Question: I rotated a view using CGAffineTransformMakeRotation. ( <URL>
As you can see below, the images have white region in left and right.
I want the image take up the whole space with black background.(at least in one dimension, width or height )

Below is the full code
'''
- (void) viewDidLoad
{
[super viewDidLoad];
self.view.autoresizingMask = UIViewAutoresizingFlexibleHeight | UIViewAutoresizingFlexibleWidth;
self.view.backgroundColor = [UIColor blackColor];
self.imageView.backgroundColor = [UIColor blackColor];
self.imageView.opaque = NO;
self.imageView.contentMode = UIViewContentModeScaleAspectFit;
self.imageView.autoresizingMask = UIViewAutoresizingFlexibleHeight | UIViewAutoresizingFlexibleWidth |
UIViewAutoresizingFlexibleLeftMargin | UIViewAutoresizingFlexibleRightMargin | UIViewAutoresizingFlexibleTopMargin | UIViewAutoresizingFlexibleBottomMargin;
[self.imageView setImageWithURL:[NSURL URLWithString:self.jsonAlbumImage.url_image
relativeToURL: [NSURL URLWithString:@URL_BASE]]
placeholderImage: [GlobalHelper placeHolderImage]];
[self.view addSubview: self.imageView];
}
- (void)didRotate:(NSNotification *)notification {
UIDeviceOrientation orientation = [[notification object] orientation];
if (orientation == UIDeviceOrientationLandscapeLeft) {
[self.view setTransform:CGAffineTransformMakeRotation(M_PI / 2.0)];
} else if (orientation == UIDeviceOrientationLandscapeRight) {
[self.view setTransform:CGAffineTransformMakeRotation(M_PI / -2.0)];
} else if (orientation == UIDeviceOrientationPortraitUpsideDown) {
[self.view setTransform:CGAffineTransformMakeRotation(M_PI)];
} else if (orientation == UIDeviceOrientationPortrait) {
[self.view setTransform:CGAffineTransformMakeRotation(0.0)];
}
}
'''
-- EDIT --
What worked for me in the end .. don't know why modification does work.. any explanation would be great!
'''
UIDeviceOrientation orientation = [[notification object] orientation];
CGAffineTransform t;
CGRect rect;
if (orientation == UIDeviceOrientationLandscapeLeft) {
t = CGAffineTransformMakeRotation(M_PI / 2.0);
rect = CGRectMake(0,0,480,320);
} else if (orientation == UIDeviceOrientationLandscapeRight) {
t = CGAffineTransformMakeRotation(M_PI / -2.0);
rect = CGRectMake(0,0,480,320);
} else if (orientation == UIDeviceOrientationPortraitUpsideDown) {
t = CGAffineTransformMakeRotation(M_PI);
rect = CGRectMake(0,0,320,480);
} else if (orientation == UIDeviceOrientationPortrait) {
t = CGAffineTransformMakeRotation(0.0);
rect = CGRectMake(0,0,320,480);
}
else
return; // looks like there are other orientations than the specified 4
[self.view setTransform:t];
self.view.bounds = rect;
'''
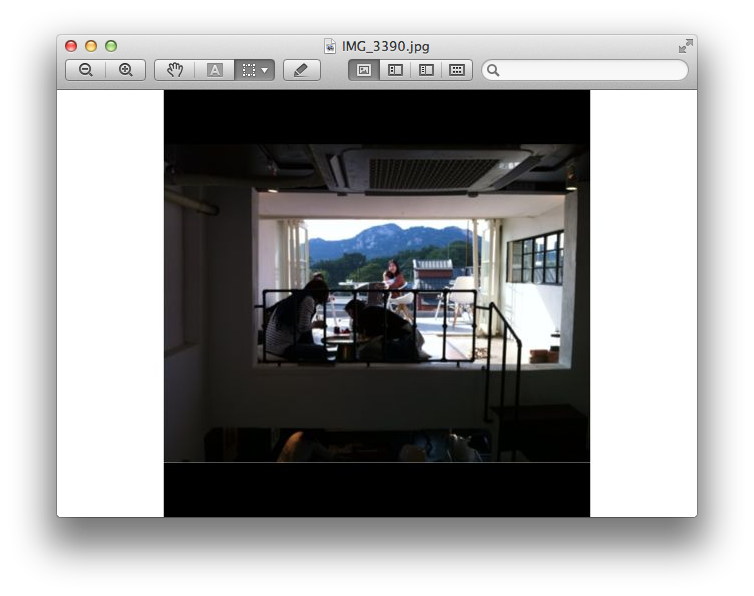
Answer: In '- (void)didRotate:(NSNotification *)notification', you need to relayout your views so that they occupy all the space available. You could do something like this:
'''
- (void)didRotate:(NSNotification *)notification {
UIDeviceOrientation orientation = [[notification object] orientation];
CGAffineTransform t;
if (orientation == UIDeviceOrientationLandscapeLeft) {
t = CGAffineTransformMakeRotation(M_PI / 2.0);
} else if (orientation == UIDeviceOrientationLandscapeRight) {
t = CGAffineTransformMakeRotation(M_PI / -2.0);
} else if (orientation == UIDeviceOrientationPortraitUpsideDown) {
t = CGAffineTransformMakeRotation(M_PI);
} else if (orientation == UIDeviceOrientationPortrait) {
t = CGAffineTransformMakeRotation(0.0);
}
CGPoint screenCenter = CGPointMake([UIScreen mainScreen].bounds.width/2,[UIScreen mainScreen].bounds.height/2);
self.view.center = CGPointApplyAffineTransform(screenCenter, t);
self.view.bounds = CGRectApplyAffineTransform([UIScreen mainScreen].bounds, t);
[self.view setTransform:t];
}
'''
Where :
> CGRectApplyAffineTransformApplies an affine transform to a rectangle.'''
CGRect CGRectApplyAffineTransform (
CGRect rect,
CGAffineTransform t
);
'''
Try also removing this line:
'''
self.view.autoresizingMask = UIViewAutoresizingFlexibleHeight | UIViewAutoresizingFlexibleWidth;
'''
You don't need it if you are not going to use autorotation and I fear it might conflict with your own setting the view's frame. This is just an hypothesis to account for the fact that you are not seeing the view's frame change.
EDIT:
> I'd very much like to know what this transform thing does
well, the transform is doing the rotation.
rotating is relative to an anchor point which is used as a pivot; what happens is that if the anchor point is not in the middle of the view being rotated, then the view is also translated (imagine a rotation around a vertex).
So, it is correct to set the bounds to make things even; indeed I was suggesting just that with the lines:
'''
self.view.center = CGPointApplyAffineTransform(screenCenter, t);
self.view.bounds = CGRectApplyAffineTransform([UIScreen mainScreen].bounds, t);
'''
but possibly the idea of applying the same transform to both the center and the bounds was not blessed. (that is also why I asked for some traces, to see what was happening :-)